Question: I have got a table 'table' with 21 millions records of which 20 millions meet the criterion 'col1= 'text''. I then started iteratively to set the value of col2 to a value unequal to NULL. After I have mutated 10 million records, the following query got slow, that was fast in the beginning:
'''
SELECT T_PK
FROM (SELECT T_PK
FROM table
WHERE col1= 'text' AND col2 IS NULL
ORDER BY T_PK DESC)
WHERE ROWNUM < 100;
'''
I noticed that as soon as I remove the 'DESC', the whole order by clause 'ORDER BY T_PK DESC' or the whole outer query with the condition 'WHERE ROWNUM < 100' it is fast again (fast means a couple of seconds, < 10s).
The execution plan looks as follows:

where the index full scan descending index is performed on the PK of the table. Besides the index on the PK, I have an index defined on 'col2'.
What could be the reason that the query was fast and then got slow? How can I make the query fast regardless of how many records are already set to non-null value?
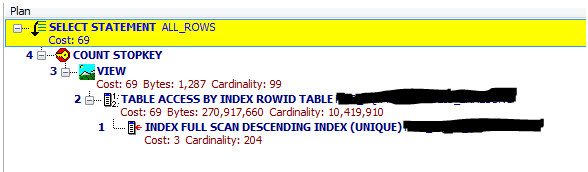
Answer: For this query:
'''
SELECT T_PK
FROM (SELECT T_PK
FROM table
WHERE col1= 'text' AND col2 IS NULL
ORDER BY T_PK DESC
) t
WHERE ROWNUM < 100;
'''
The optimal index is 'table(col1, col2, t_pk)'.
I think the problem is that the optimizer has a choice of two indexes -- either for the 'where' clause ('col1' and -- probably -- 'col2') or one on 't_pk'. If you have a single index that handles both clauses, then performance should improve.
One reason that the 'DESC' might make a difference is where the matching rows lie. If all the matching rows are in the first 100,000 rows of the table, then when you order descending, the query might have to throw out 20.9 million rows before finding a match.